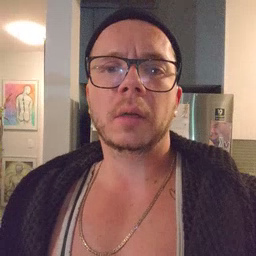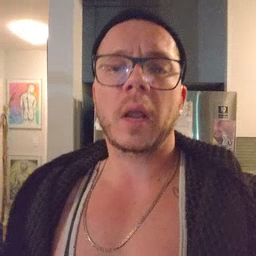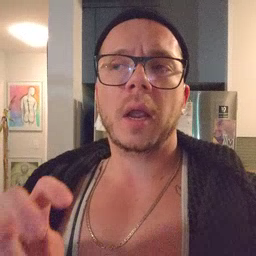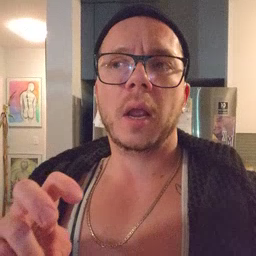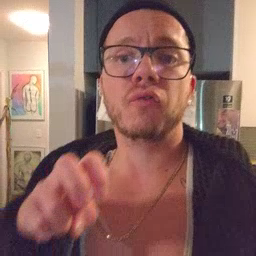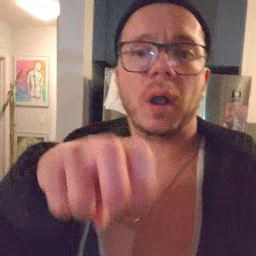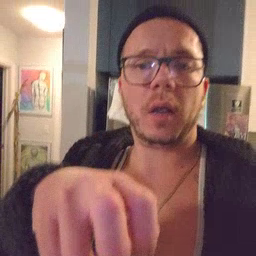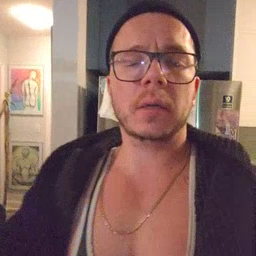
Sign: ride